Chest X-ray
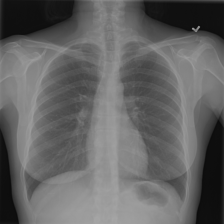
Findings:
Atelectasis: negative
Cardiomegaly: negative
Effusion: negative
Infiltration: positive
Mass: negative
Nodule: negative
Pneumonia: negative
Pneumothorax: negative
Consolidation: negative
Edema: negative
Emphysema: negative
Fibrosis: negative
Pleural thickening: negative
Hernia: negative